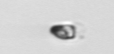
Label: Pyramimonas